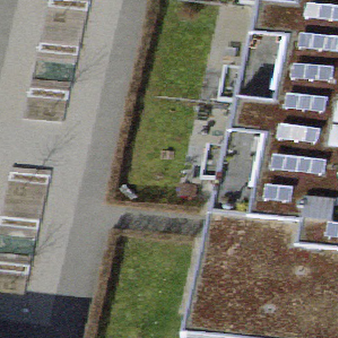
Label: other